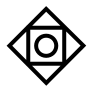
Cursor type: all_scroll
OS/theme: linux-notwaita
Variant: white